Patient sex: M
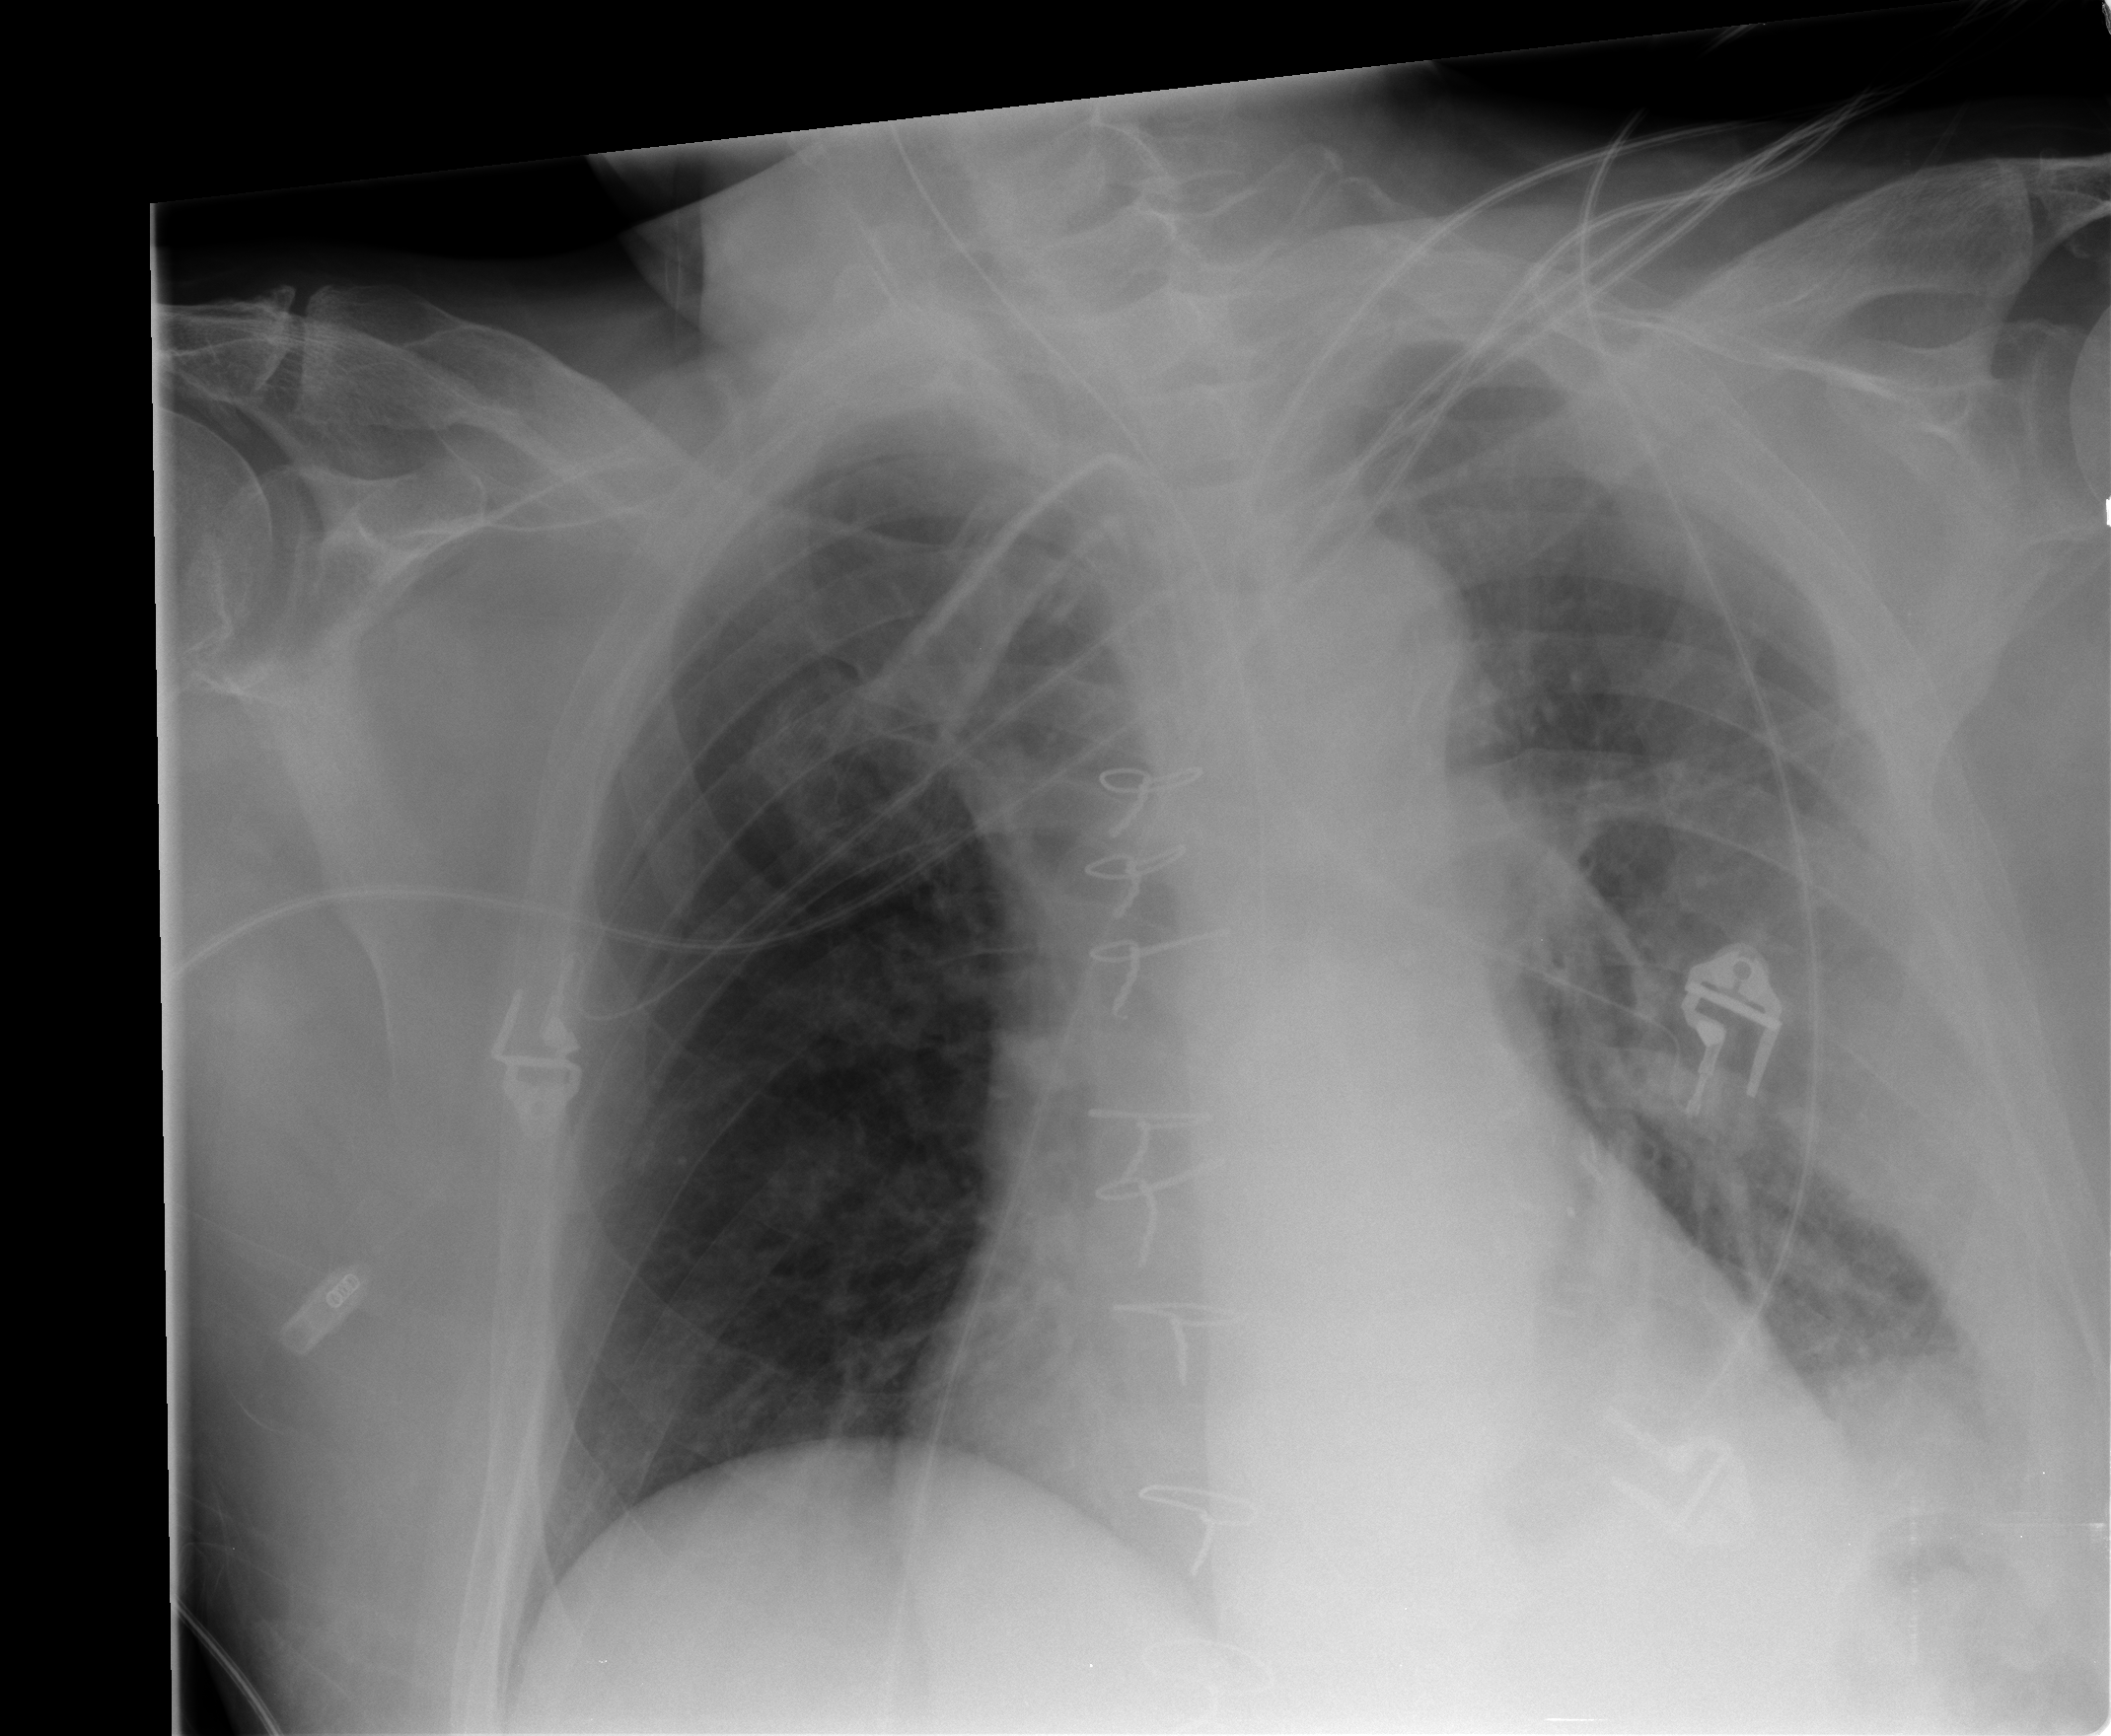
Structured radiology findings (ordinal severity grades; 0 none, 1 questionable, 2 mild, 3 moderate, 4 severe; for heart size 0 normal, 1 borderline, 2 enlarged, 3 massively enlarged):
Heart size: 2
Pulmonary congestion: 0
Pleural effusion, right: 0
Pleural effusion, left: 3
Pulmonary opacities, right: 0
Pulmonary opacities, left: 3
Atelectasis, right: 2
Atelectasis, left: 2